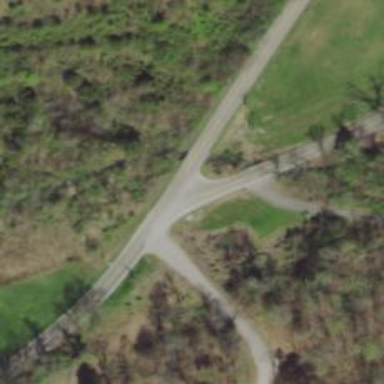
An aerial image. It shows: Culvert tunnel.